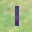
Label: 1